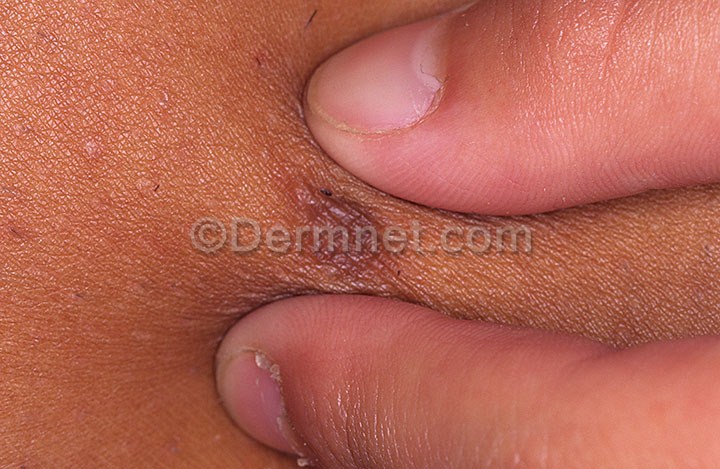
Disease: Seborrheic Keratoses and other Benign Tumors